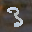
Label: 3